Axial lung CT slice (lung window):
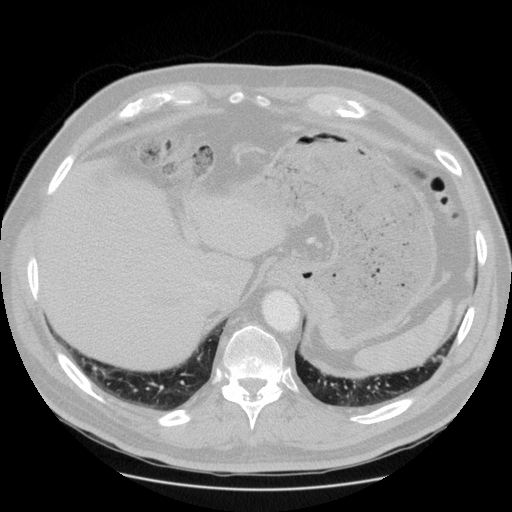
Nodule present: no